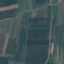
Land use / land cover class: PermanentCrop